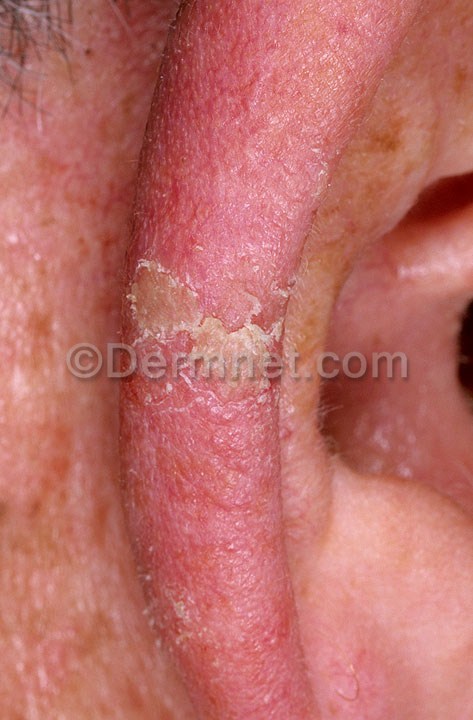
Disease: Actinic Keratosis Basal Cell Carcinoma and other Malignant Lesions